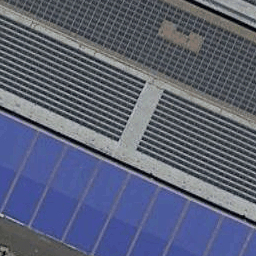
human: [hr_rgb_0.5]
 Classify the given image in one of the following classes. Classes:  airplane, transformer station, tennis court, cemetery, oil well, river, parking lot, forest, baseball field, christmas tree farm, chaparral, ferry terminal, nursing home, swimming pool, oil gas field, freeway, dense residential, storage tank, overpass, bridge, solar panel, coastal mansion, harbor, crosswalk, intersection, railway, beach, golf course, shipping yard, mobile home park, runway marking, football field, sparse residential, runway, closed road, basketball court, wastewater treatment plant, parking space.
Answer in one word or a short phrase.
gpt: solar panel